Question: Tab 2 needs to show the items in decreasing proximity to client's Current time and date,reminderTime and reminderDate are feeded in already in the Firebase Database,What's the best way to get the items in the recycler view in order of decreasing proximity from clients time and date.(Nearestcomes on top).Any help will be appreciated.
Here is my

Tab 2 Code
'''
public View onCreateView(LayoutInflater inflater, ViewGroup container, Bundle savedInstanceState) {
//Returning the layout file after inflating
//Change R.layout.tab1 in you classes
View v = inflater.inflate(R.layout.tab2, container, false);
final FirebaseUser user =FirebaseAuth.getInstance().getCurrentUser();
mDatabase = FirebaseDatabase.getInstance().getReference();
//userID being receiverUID in database
Query query = mDatabase.child("reminders").orderByChild("receiverUID_status").equalTo(MainActivity.userID+"_"+"active");
//Setting size of recycler view as constant
recyclerView = (RecyclerView) v.findViewById(R.id.my_recycler_view2);
recyclerView.setHasFixedSize(true);
//Setting Linear Layout
layoutManager = new LinearLayoutManager(getActivity());
recyclerView.setLayoutManager(layoutManager);
recyclerView.setItemAnimator(new DefaultItemAnimator());
adapter = new FirebaseRecyclerAdapter<Reminder,ReminderHolder>(
Reminder.class,
R.layout.cards_layout,
ReminderHolder.class,
query){
@Override
protected void populateViewHolder(ReminderHolder holder, Reminder reminder, final int position) {
//Setting the name,message and time
holder.setName(reminder.getSenderName());
holder.setMessage(reminder.getReminderMessage());
holder.button_reject.setOnClickListener(new View.OnClickListener() {
@Override
public void onClick(View v) {
adapter.getRef(position).child("receiverUID_status").setValue("reject");
adapter.notifyItemRemoved(position);
}
});
}
};
return v
}
'''
ReminderHolder class
'''
public class ReminderHolder extends RecyclerView.ViewHolder {
private final TextView mNameField;
private final TextView mMessageField;
public final Button button_reject;
public ReminderHolder(View itemView) {
super(itemView);
mNameField = (TextView) itemView.findViewById(R.id.name);
mMessageField = (TextView) itemView.findViewById(R.id.text);
button_reject=(Button)itemView.findViewById(R.id.button_reject);
}
private void rejectreminder(int adapterPosition) {
}
public void setName(String name) {
mNameField.setText(name);
}
public void setMessage(String message) {
mMessageField.setText(message);
}
}
'''
Reminder class
'''
public class Reminder {
public String reminderMessage;
public String senderUID;
public String senderName;
public String receiverUID;
public String receiverName;
public String reminderTime;
public String timestamp;
public String status;
public String receiverUID_status;
public Reminder() {
// Default constructor required for calls to DataSnapshot.getValue(User.class)
}
public Reminder(String reminderMessage,String senderUID,String senderName,String receiverUID,String receiverName,String reminderTime,String timestamp,String status,String receiverUID_status) {
this.reminderMessage = reminderMessage;
this.senderUID =senderUID ;
this.senderName=senderName;
this.receiverUID=receiverUID;
this.receiverName=receiverName;
this.reminderTime=reminderTime;
this.timestamp=timestamp;
this.status=status;
this.receiverUID_status=receiverUID_status;
}
'''
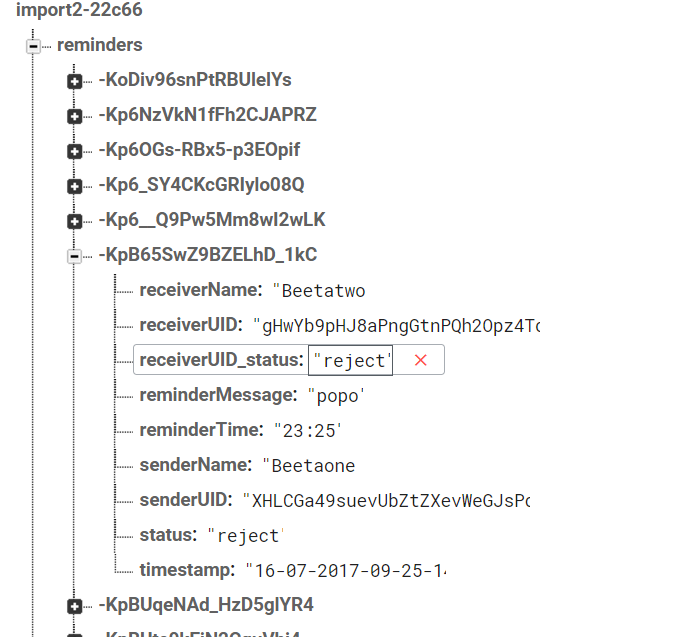
Answer: You'll first have to change the way you store the date to either an actual unix timestamp, or the date-time in textual format that can be sorted easily. See:
- <URL>
So the better formats are:
- '1500241488157'- '2017-07-16T23:45:05'
You can then query for upcoming items with:
'''
Query query = ref.orderByChild("timestamp").startAt(System.currentTimeMillis());
query.addChildEventListener(new ChildEventListener() {
void onChildAdded(DataSnapshot snapshot, String previousKey) {
System.out.println(snapshot.getKey()+": "+snapshot.getChild("receiverName").getValue(String.class));
'''